Question: Im trying to put ':focus' on div so it will focus with other colors when href link is clicked, is it possible ?? Any help would be appreciated.
Below are my current progress
'eg:' <URL>
Expected result, when click on the href link, it will focus on the div background (like hover do).

i have no idea how to convert this to javascript
'''
$("#colOne ul li").click(function(){
$("#colOne ul li").removeClass("active");
$(this).addClass("active")
})
'''
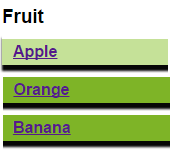
Answer: You need li action so you need to use Either Jquery or Javascript.
Use following JavaScript will solve your issue.
HTML:
'''
<div id="colOne">
<h3>Fruit</h3>
<div class="bg1">
<ul>
<li class="litest"><a href="" target="entryFrame">Apple</a></li>
<li class="litest"><a href="" target="entryFrame">Orange</a></li>
<li class="litest"><a href="" target="entryFrame">Banana</a></li>
</ul>
</div>
</div>
'''
Javascript:
'''
<script language="javascript">
var buttons = document.getElementsByClassName("litest");
for(var i = 0; i < buttons.length; ++i){
buttons[i].onmousedown = function() {
this.setAttribute("class", "active");
}
}
</script>
'''
You can use 'this.classList.toggle('active');' instead of 'this.setAttribute("class", "active");' to add and remove effect.
Check <URL>.
If you like to use JQuery use following JQuery code:
'''
$(function(){
$("li").bind("click", function(){
$(this).addClass('active');
});
});
'''
Here i edited my fiddle as per your requirement.
Check <URL>